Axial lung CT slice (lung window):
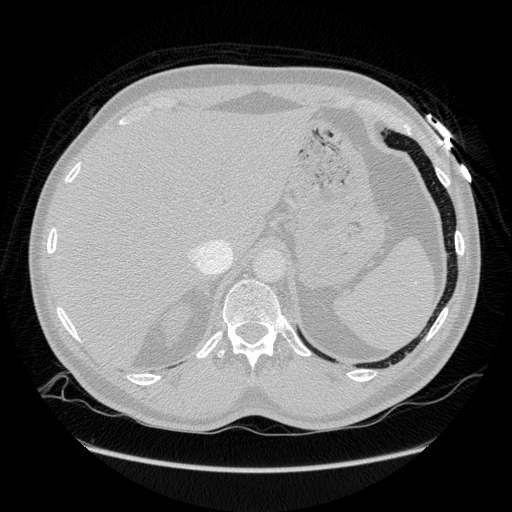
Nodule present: no